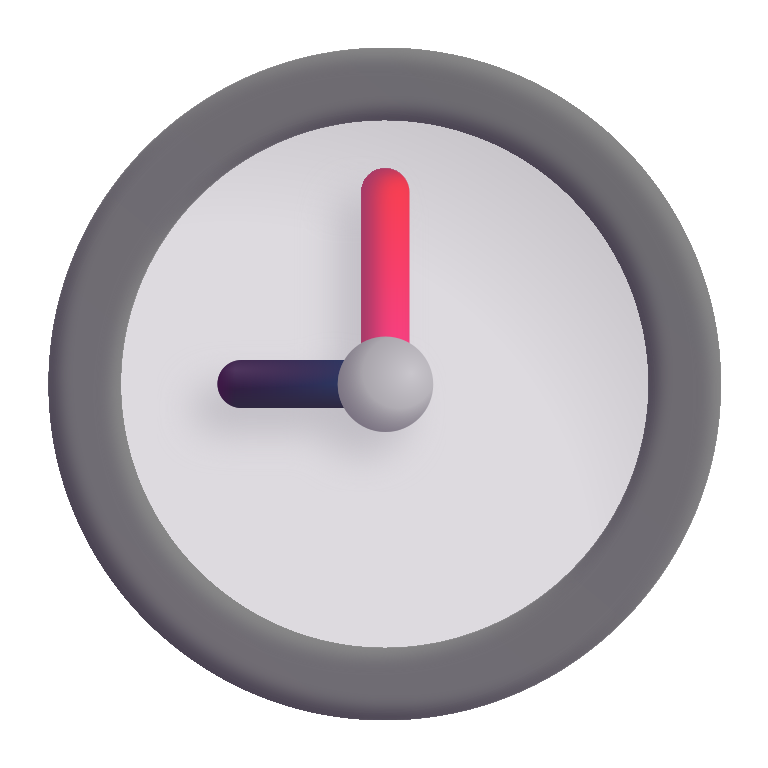
nine oclock color